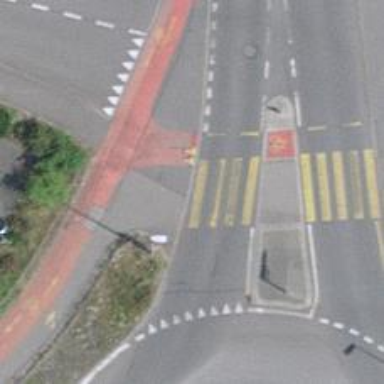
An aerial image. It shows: Kerb serving as barrier.